Question: I am trying to install a new version of my application on the top of the last version through Xcode.
Whenever I try to install it with the same provisional profile and details, I encountered this problem. This problem occurs after the build (while copying the files).
Has anyone faced this issue??
PS: I have attached the error screenshot:
!
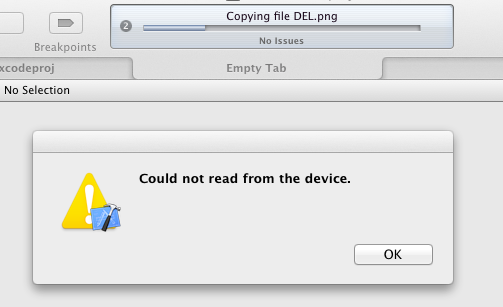
Answer: I got the solution for this!
To avoid this error, just add a user-defined build setting:
'''
PREBINDING = NO
'''
This would be added under the user-defined section in Build phases.